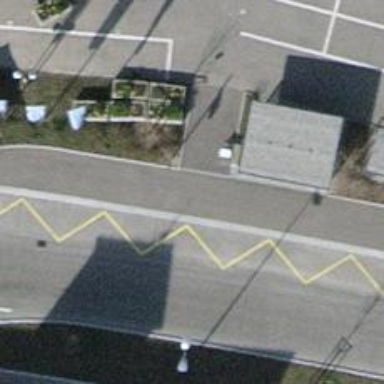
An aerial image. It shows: Bus stop with sheltered platform for public transport.